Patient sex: M
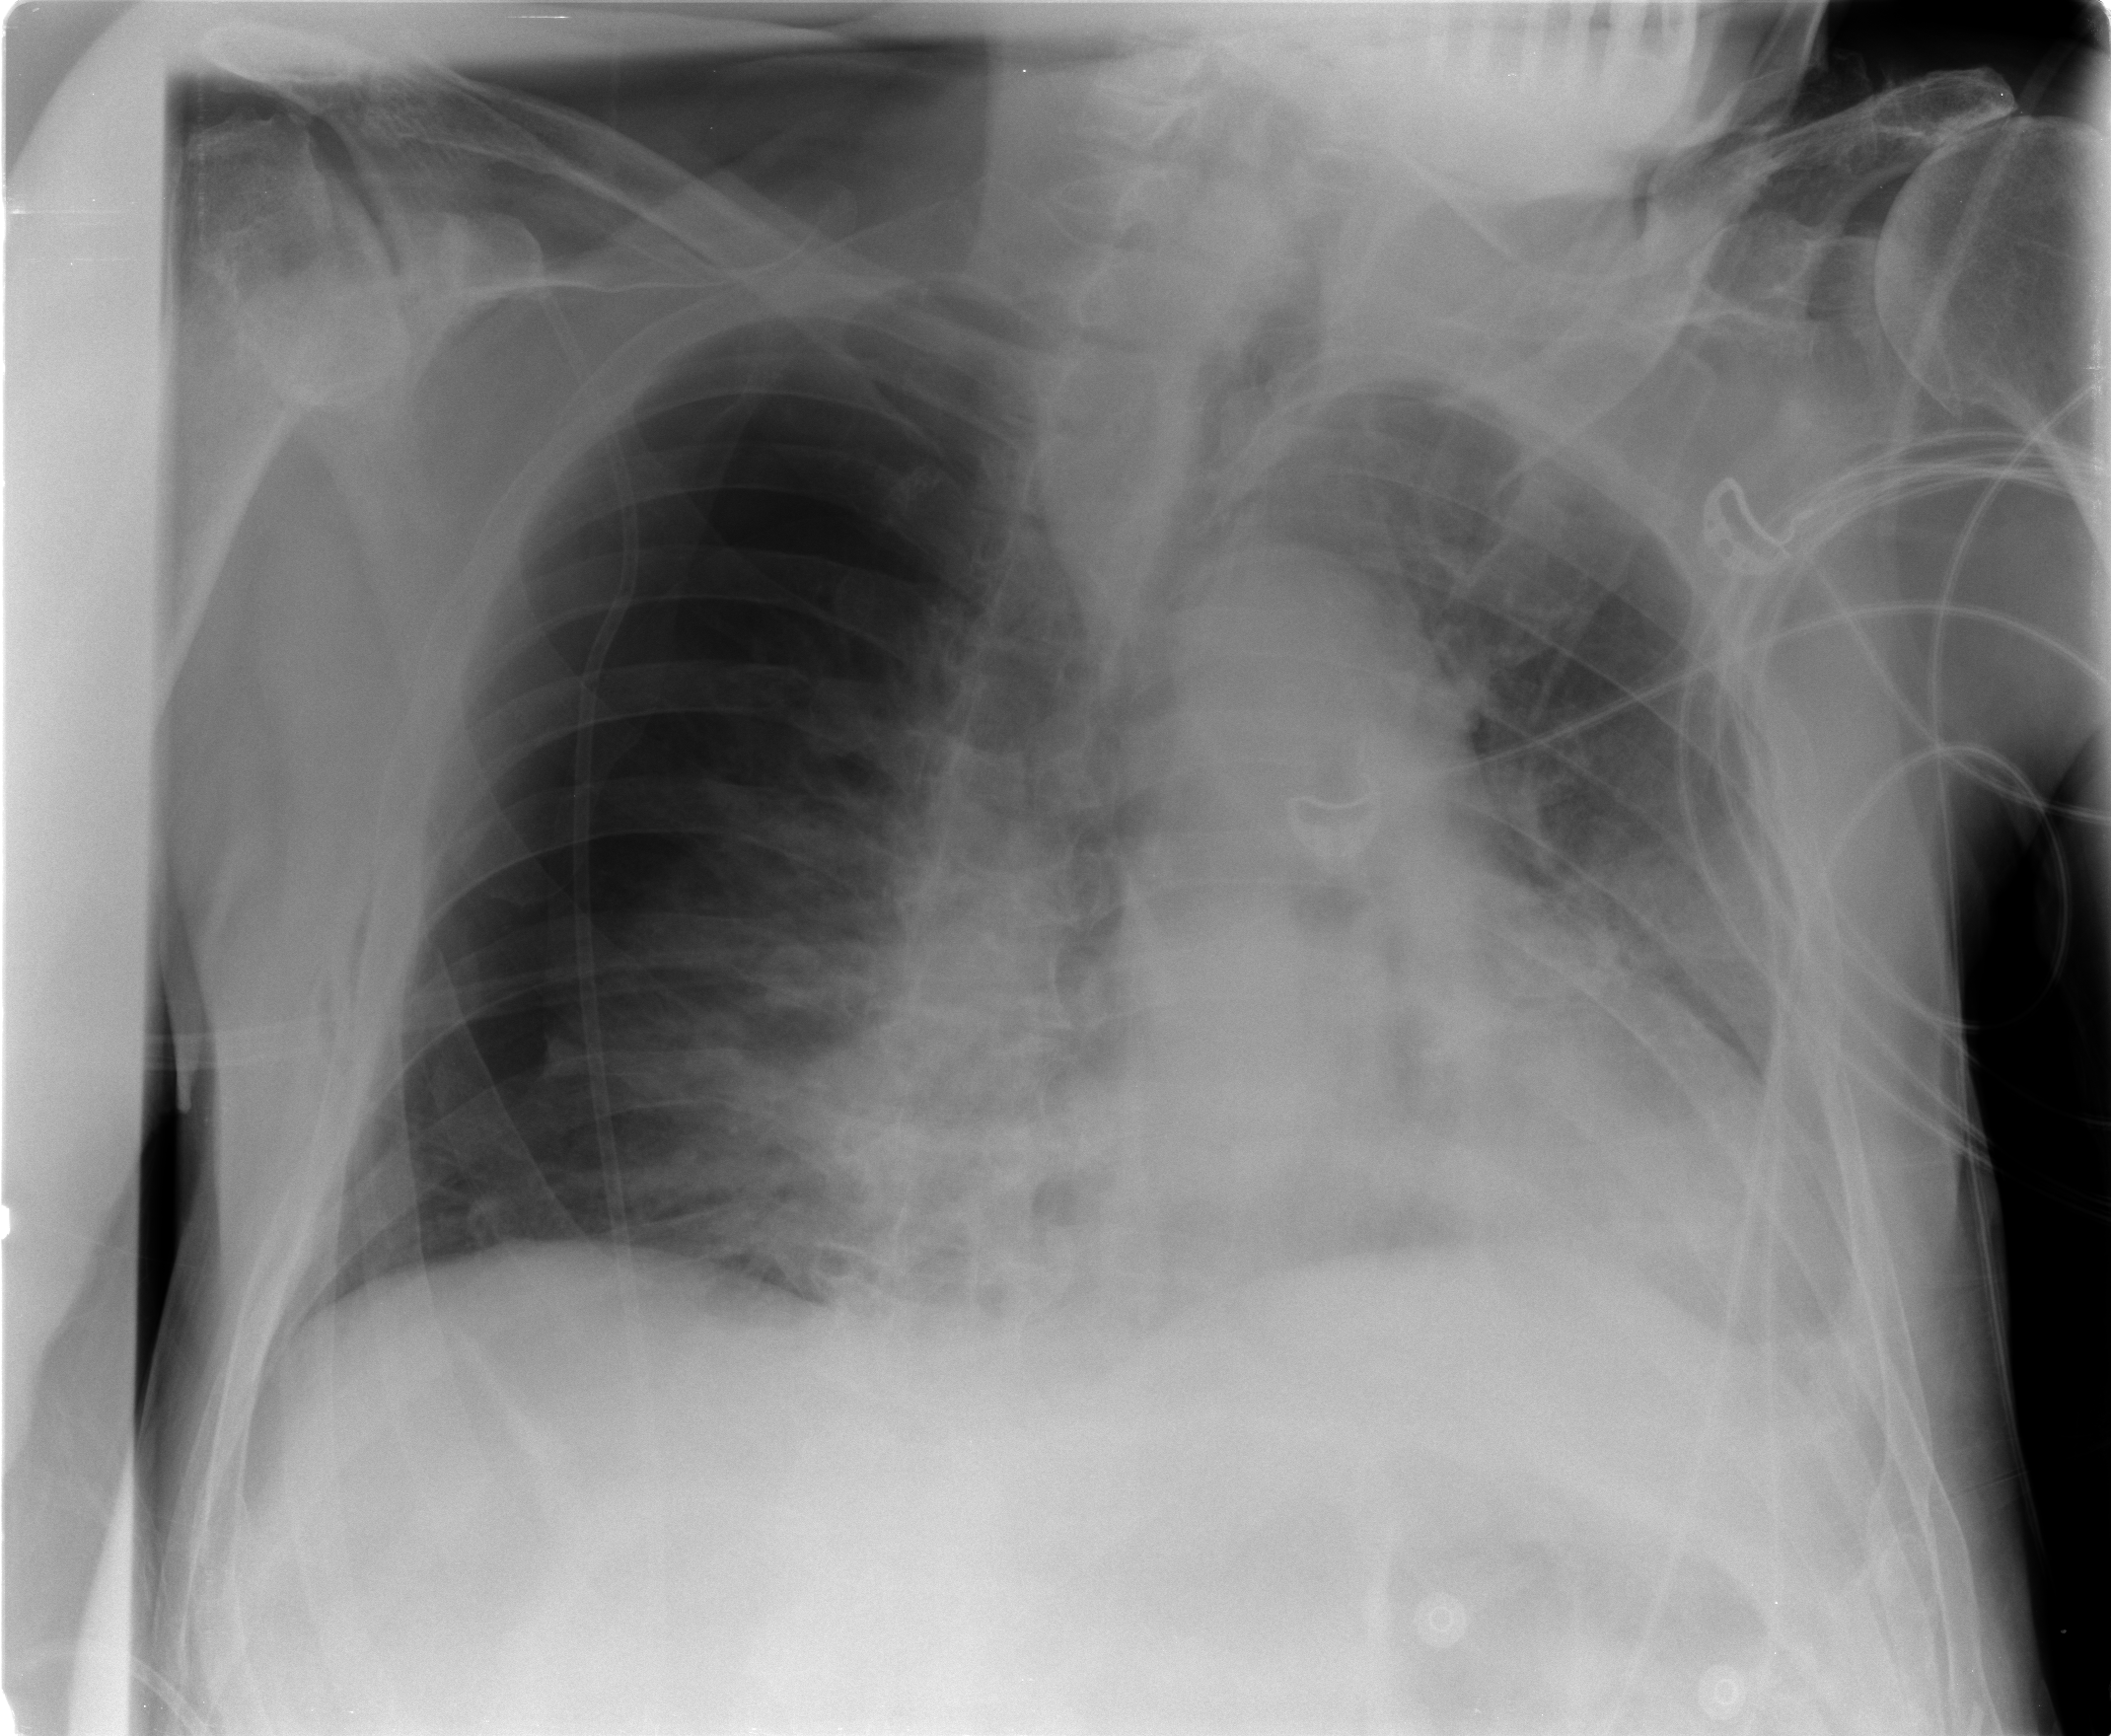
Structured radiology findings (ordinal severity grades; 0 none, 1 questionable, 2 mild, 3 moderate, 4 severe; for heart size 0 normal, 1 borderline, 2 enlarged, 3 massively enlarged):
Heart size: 1
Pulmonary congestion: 1
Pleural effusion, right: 0
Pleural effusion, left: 2
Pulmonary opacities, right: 0
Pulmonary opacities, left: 0
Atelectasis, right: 2
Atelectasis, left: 2